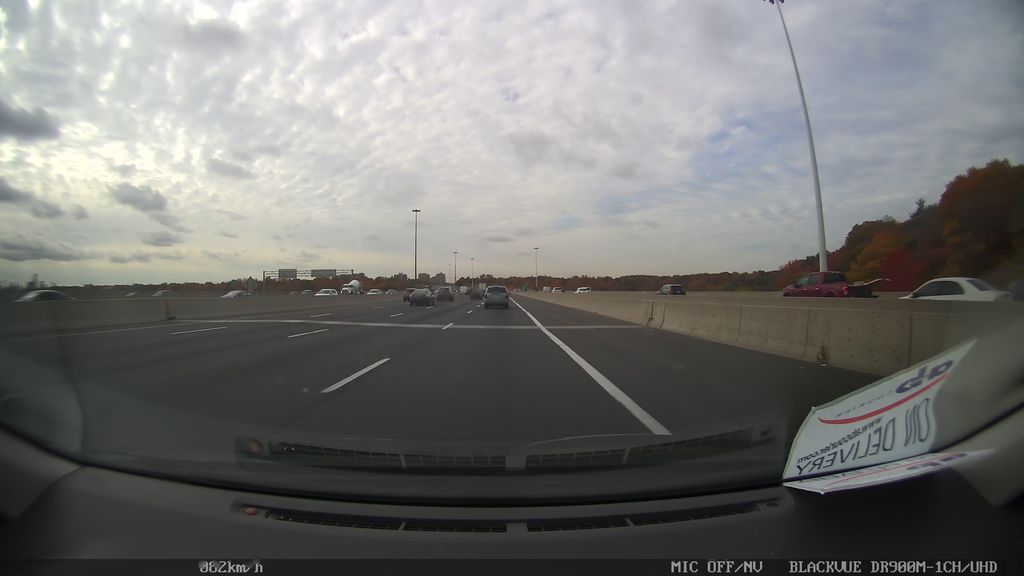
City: toronto